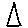
Label: triangle